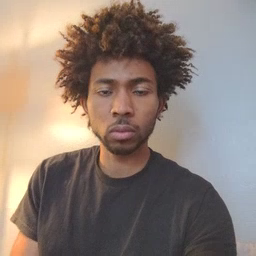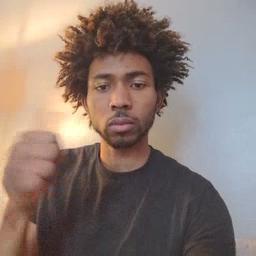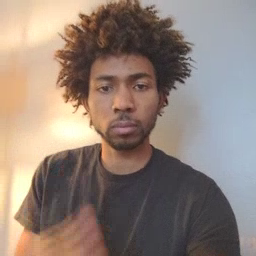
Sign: another